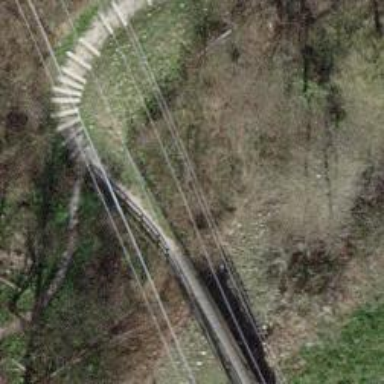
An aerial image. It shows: Path on bridge.